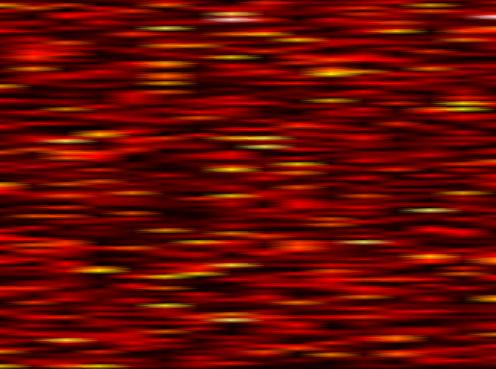
Label: FBMC